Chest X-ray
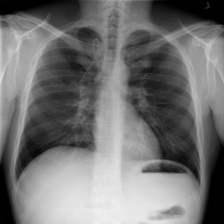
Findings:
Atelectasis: negative
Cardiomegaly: negative
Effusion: negative
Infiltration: negative
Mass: negative
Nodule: negative
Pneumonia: negative
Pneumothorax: negative
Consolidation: negative
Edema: negative
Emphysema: negative
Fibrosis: negative
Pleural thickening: negative
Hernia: negative